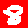
Digit: 8